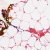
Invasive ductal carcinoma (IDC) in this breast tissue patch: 0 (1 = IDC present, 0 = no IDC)